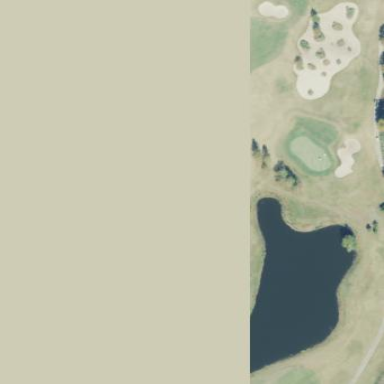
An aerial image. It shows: Grassy area designated as golf fairway.